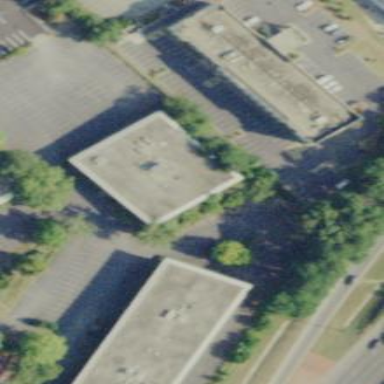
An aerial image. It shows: Commercial building.